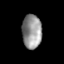
Tissue: skin
Cell type: Others
Senescence score: 0.7256
Nuclear area (px): 655
Mean DAPI intensity: 145.968